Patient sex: M
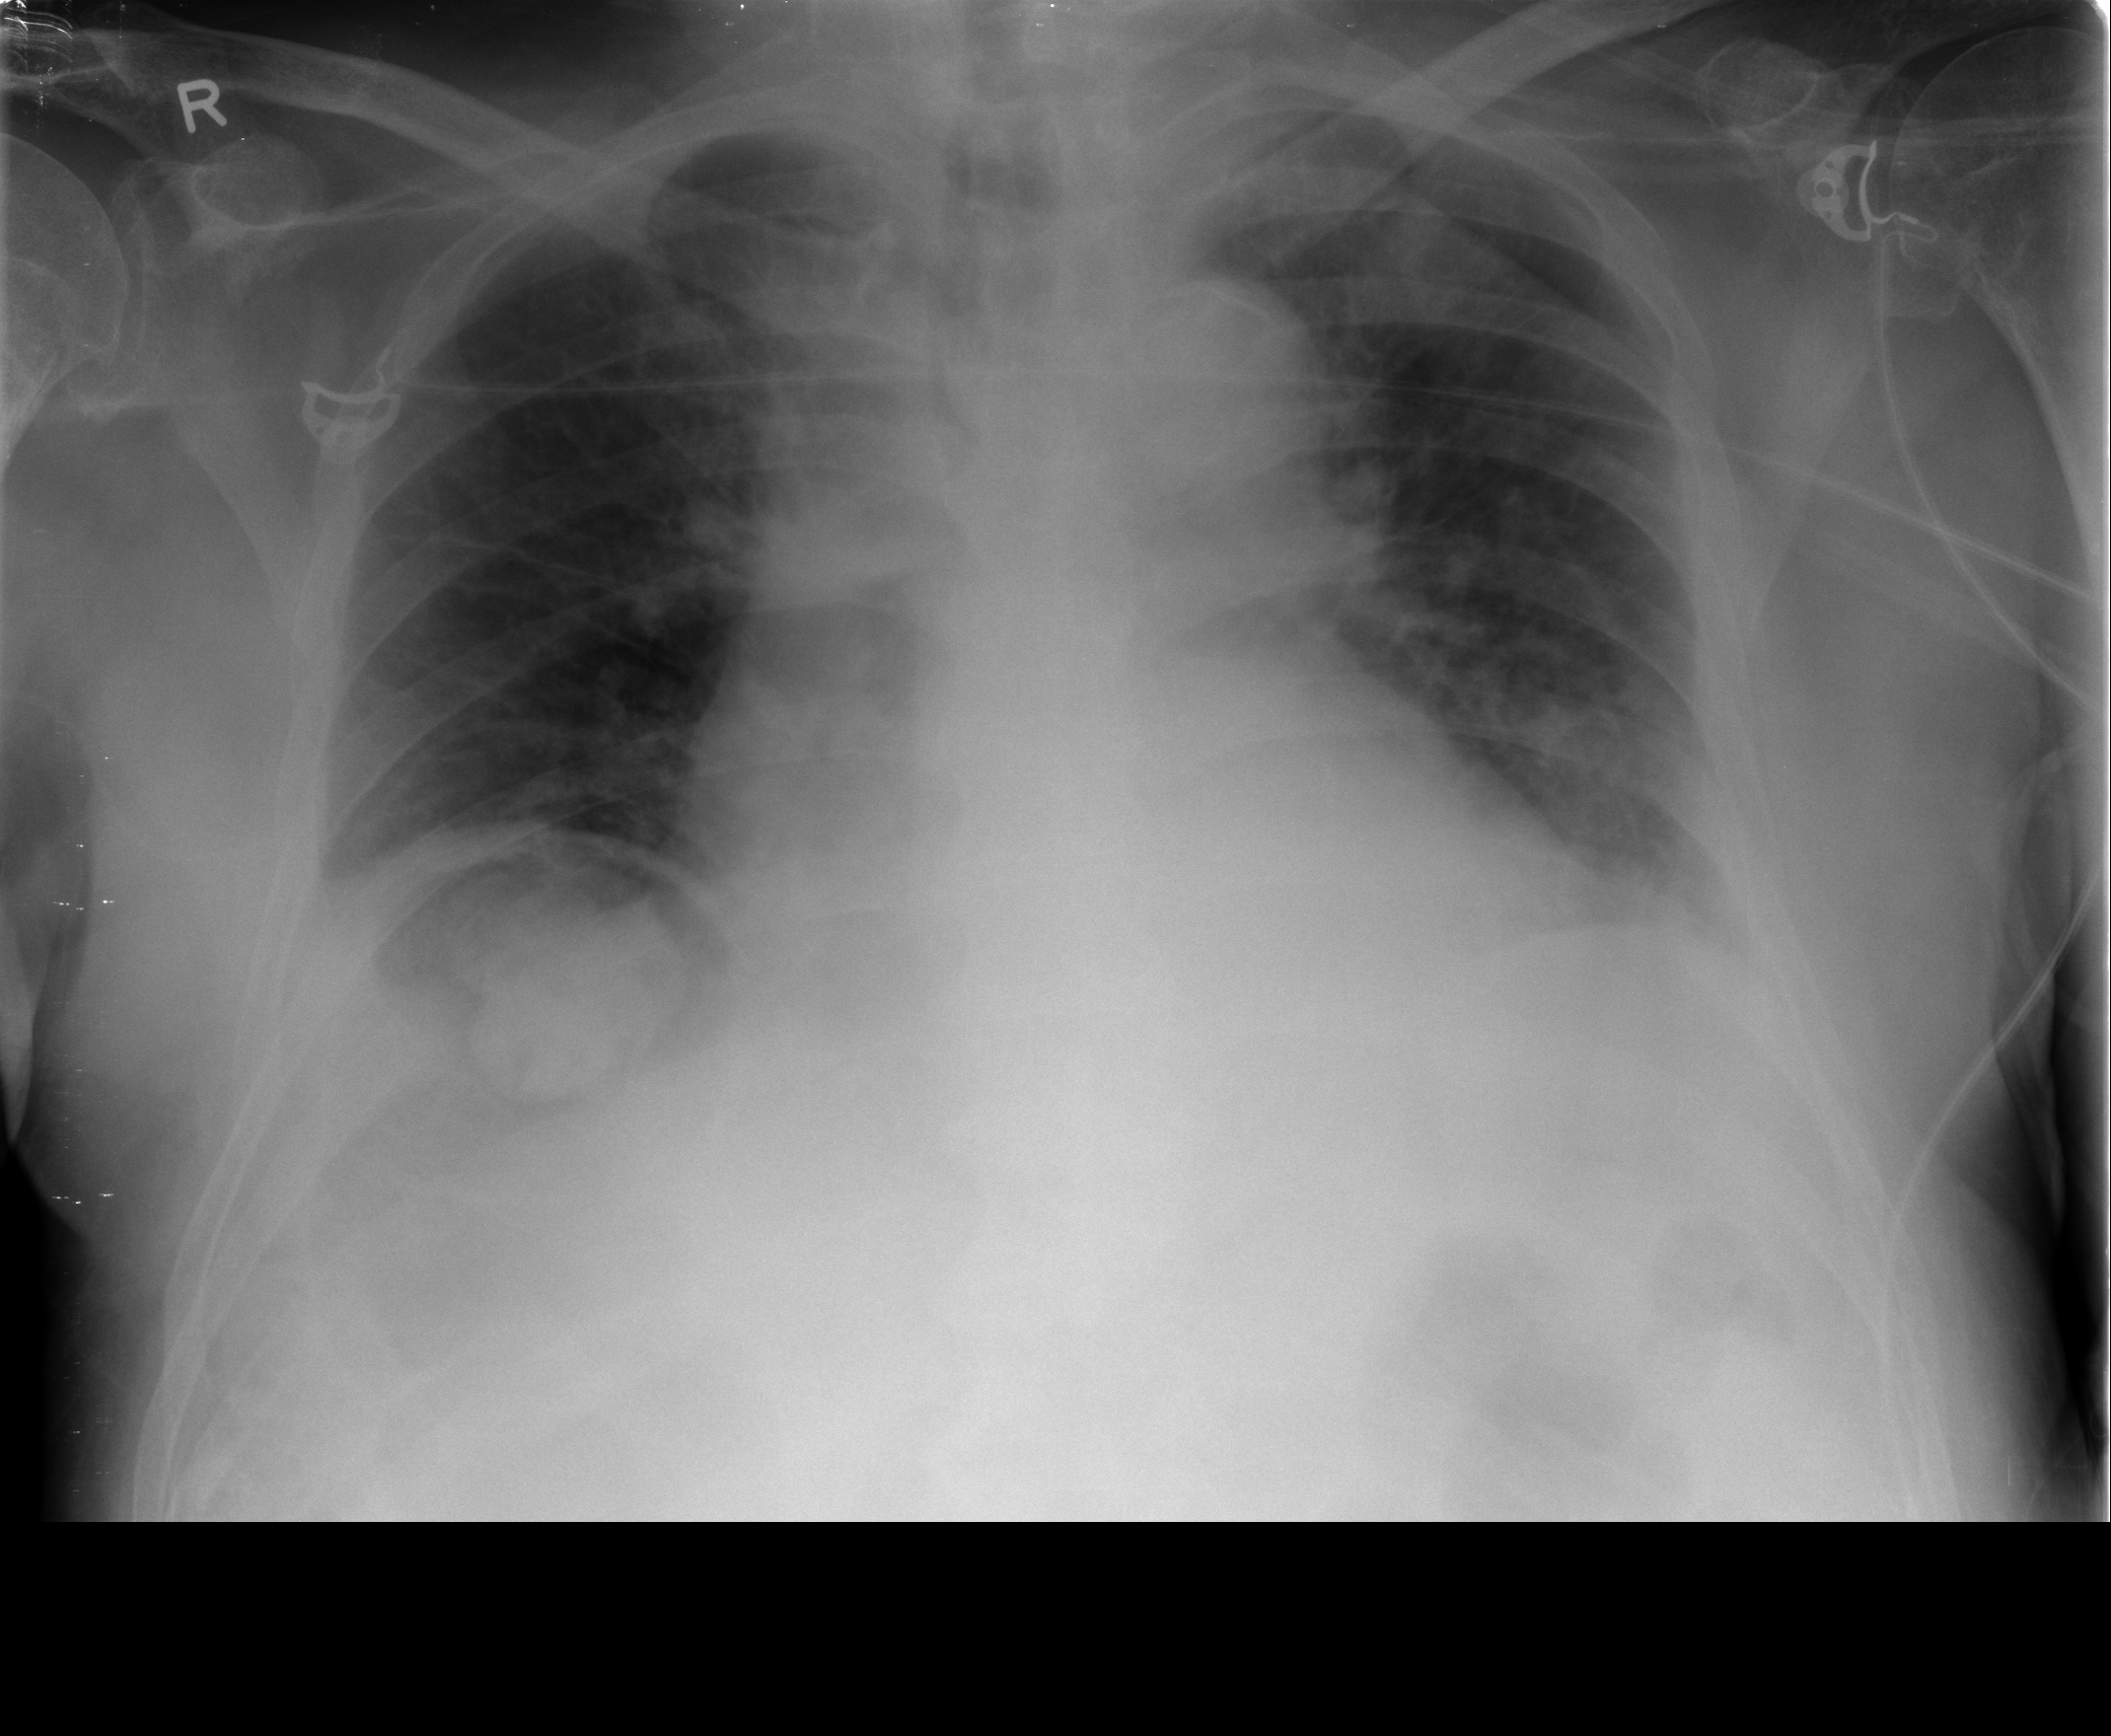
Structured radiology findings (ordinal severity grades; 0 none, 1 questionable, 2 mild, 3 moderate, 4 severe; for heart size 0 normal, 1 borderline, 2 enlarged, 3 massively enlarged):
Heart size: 2
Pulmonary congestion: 0
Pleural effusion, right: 0
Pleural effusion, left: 1
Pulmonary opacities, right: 0
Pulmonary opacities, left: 1
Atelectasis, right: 1
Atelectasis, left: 1